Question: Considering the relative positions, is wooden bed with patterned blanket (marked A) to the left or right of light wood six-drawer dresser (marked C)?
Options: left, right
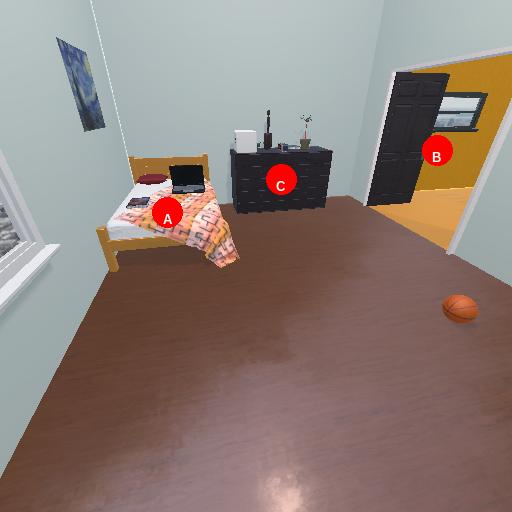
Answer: left